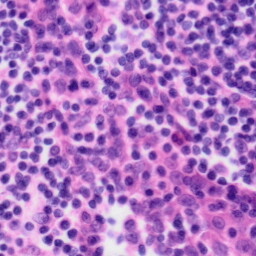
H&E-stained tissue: Tonsil